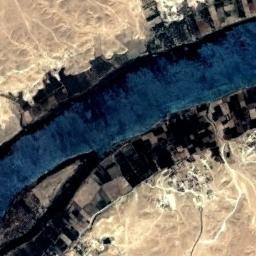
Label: river